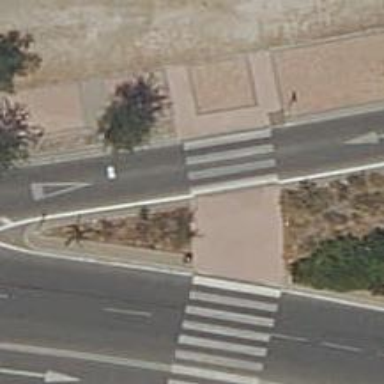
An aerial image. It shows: Marked road crossing with visible markings.